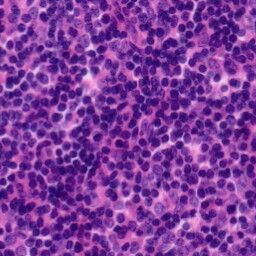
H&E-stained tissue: Tonsil